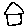
Label: house